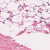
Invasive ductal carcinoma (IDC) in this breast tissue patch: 0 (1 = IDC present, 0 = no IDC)